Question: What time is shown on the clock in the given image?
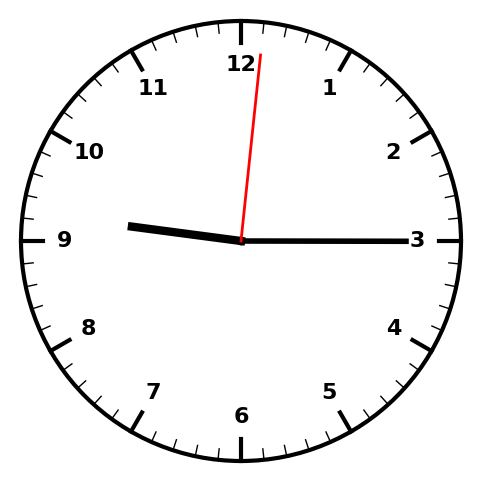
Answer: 09:15:01